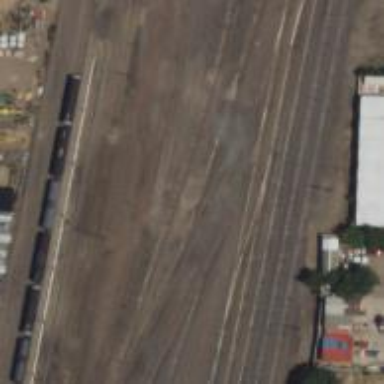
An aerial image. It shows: Railway yard in service.